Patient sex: M
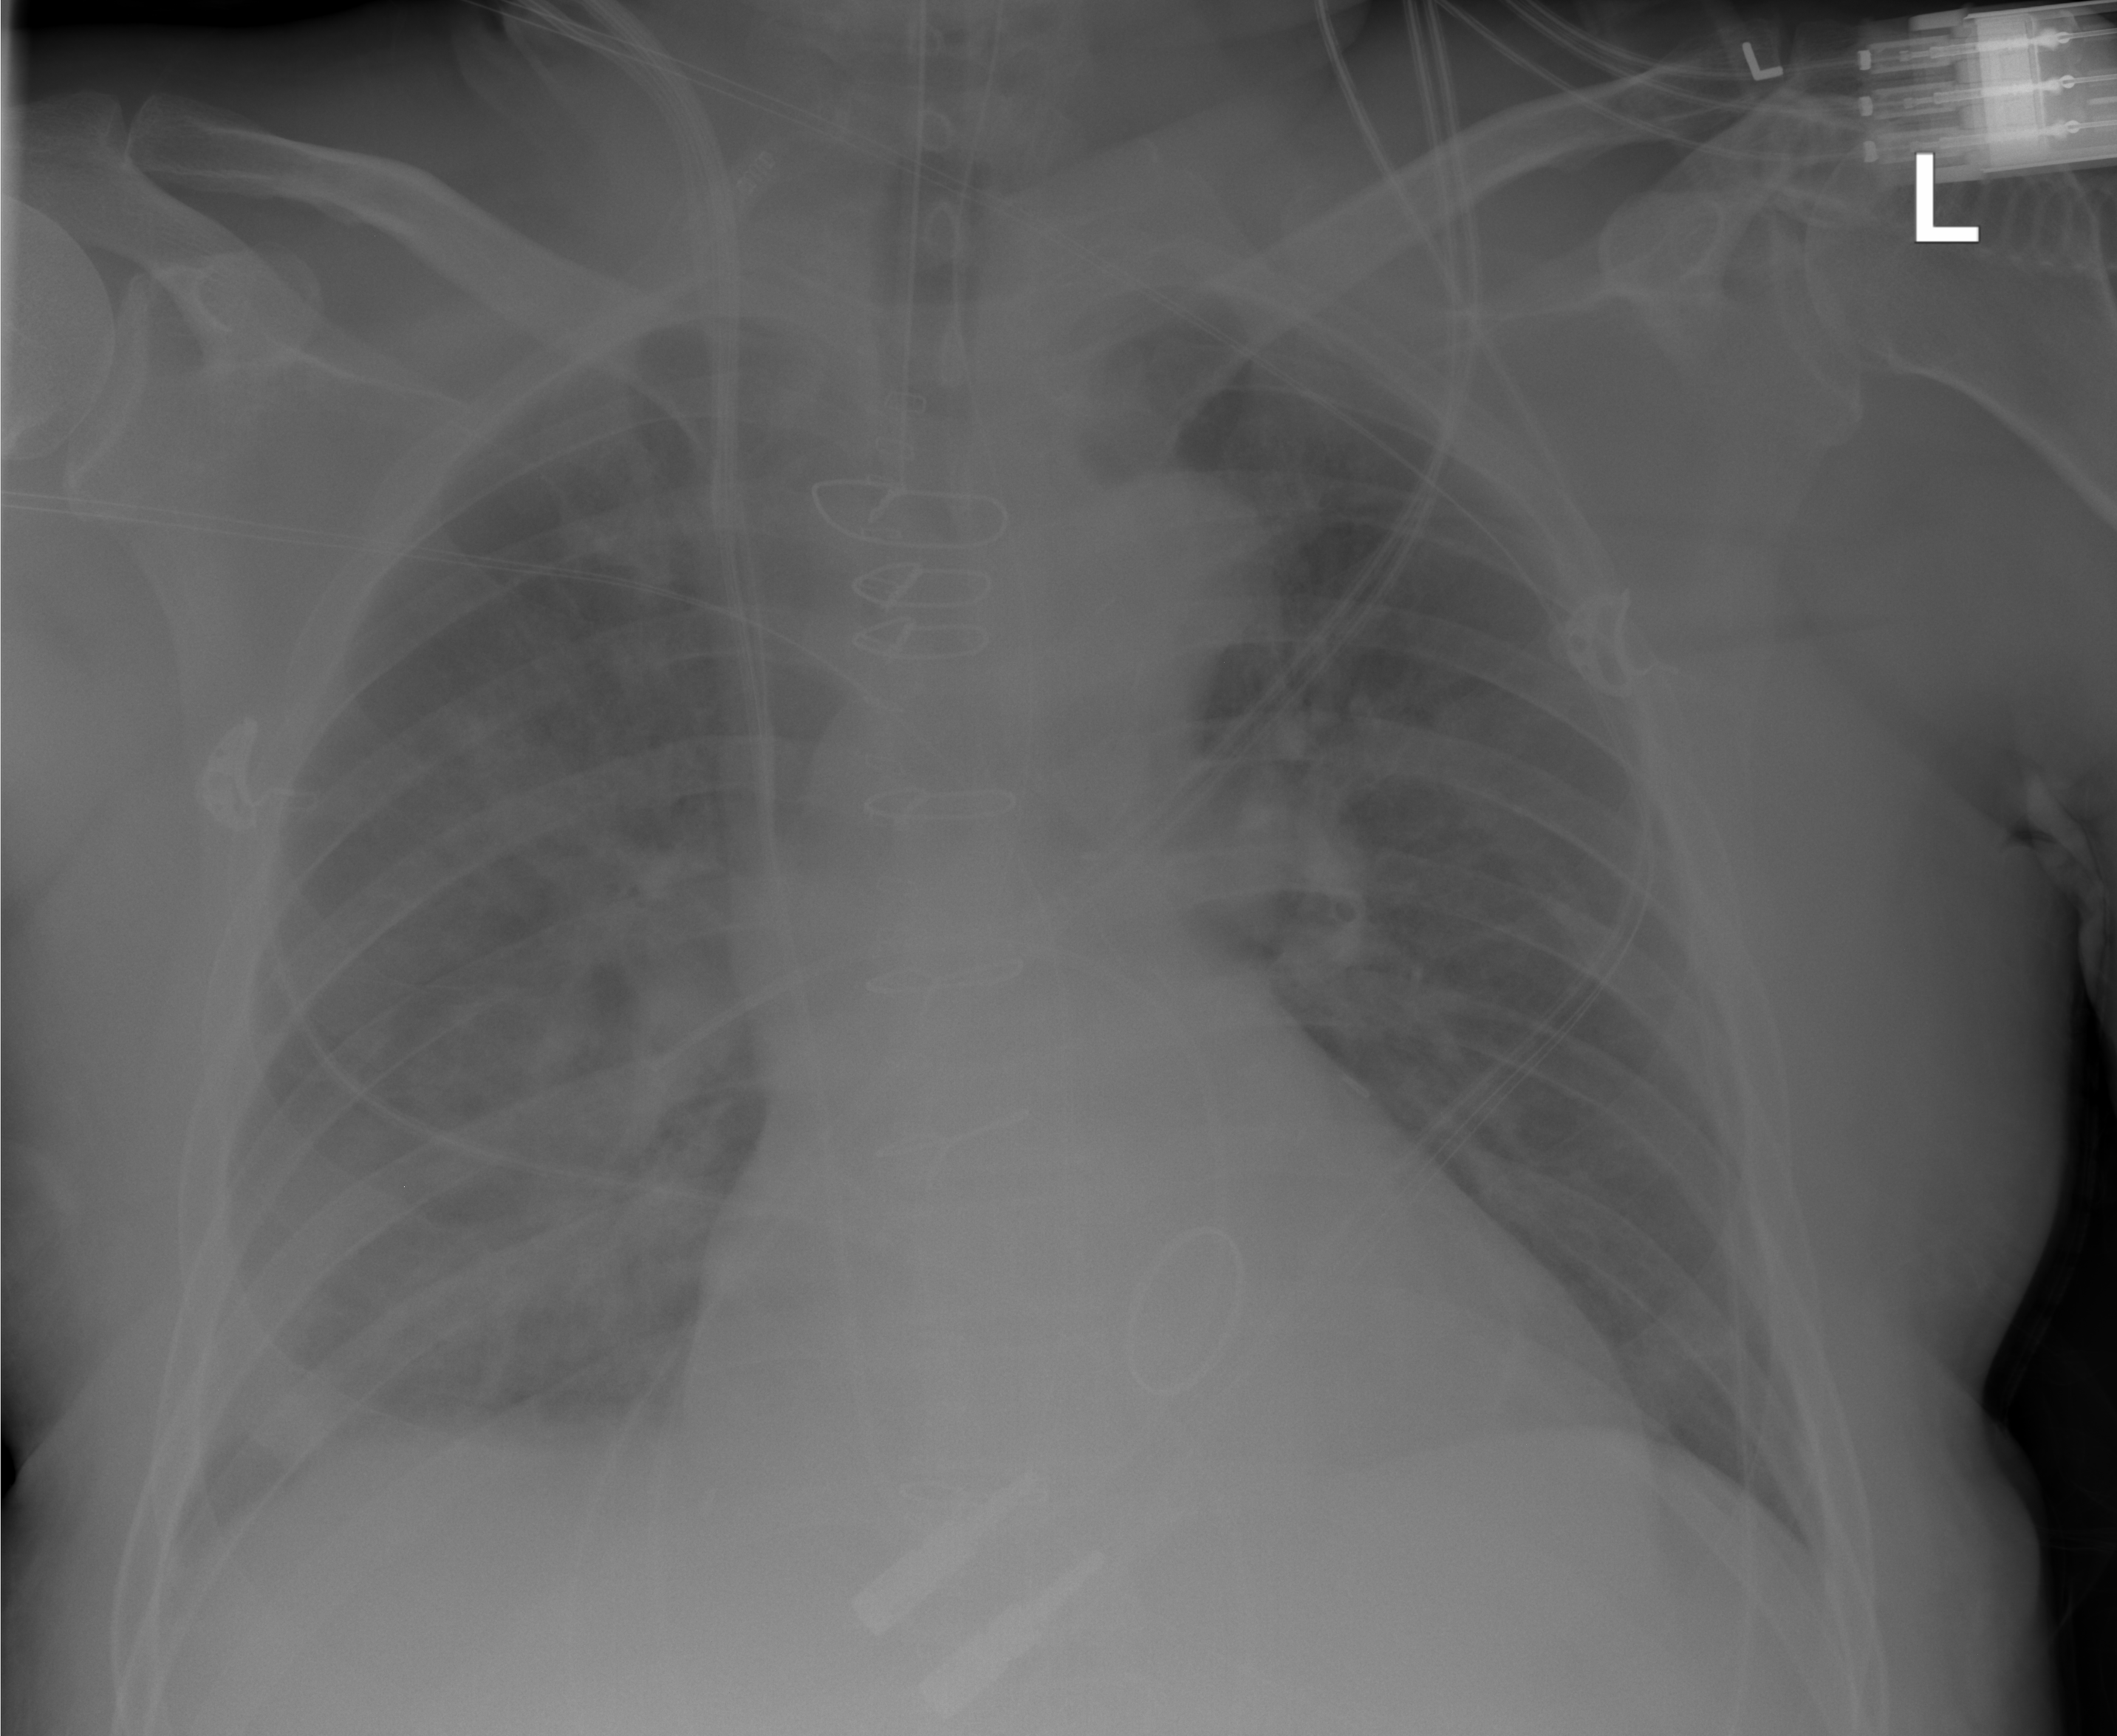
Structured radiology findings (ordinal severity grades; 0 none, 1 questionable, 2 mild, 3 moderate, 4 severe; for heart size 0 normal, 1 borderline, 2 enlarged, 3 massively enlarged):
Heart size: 0
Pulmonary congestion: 2
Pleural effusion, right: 2
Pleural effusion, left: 0
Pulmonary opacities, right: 3
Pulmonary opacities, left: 2
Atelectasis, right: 0
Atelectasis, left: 0